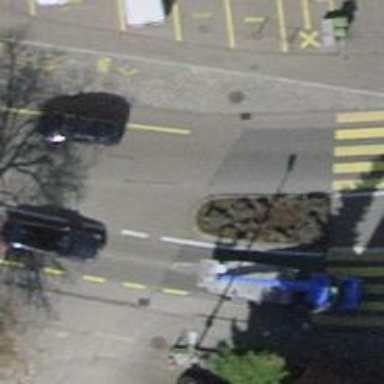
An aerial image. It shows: Secondary road with asphalt surface. There is separate sidewalk and cycle track along the road.